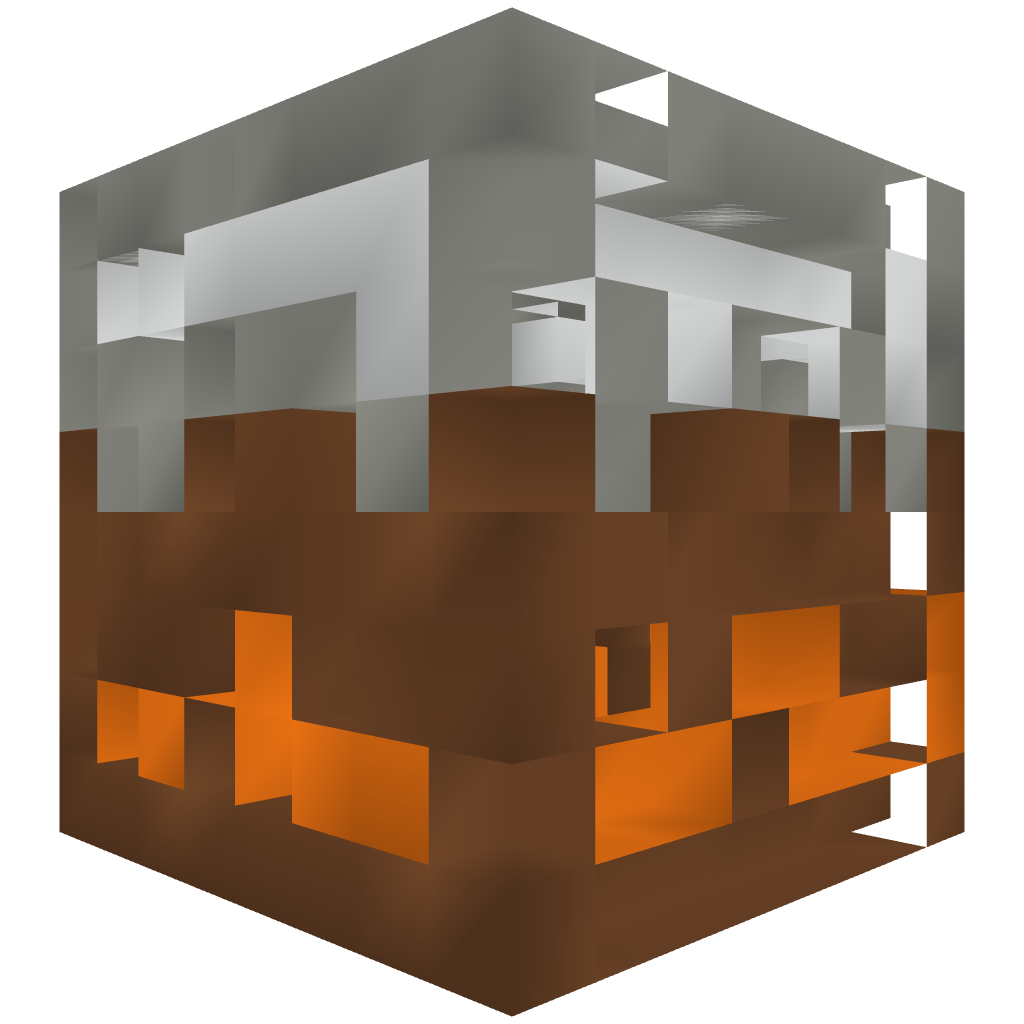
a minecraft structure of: CakeHead